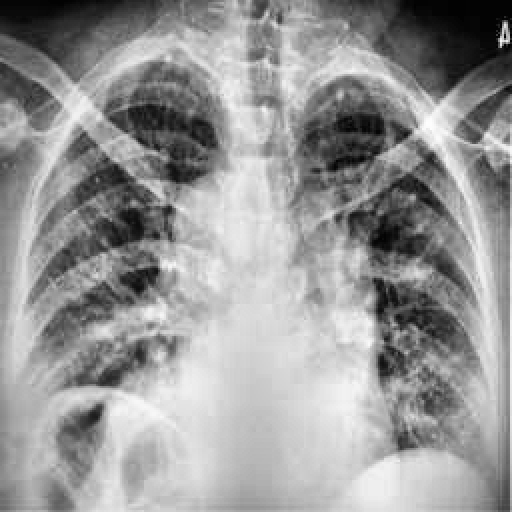
Finding: TUBERCULOSIS